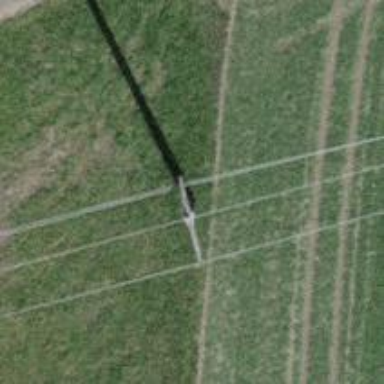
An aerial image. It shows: Power pole.